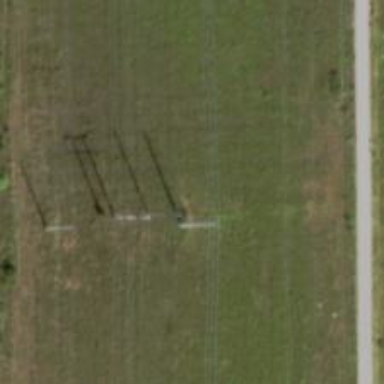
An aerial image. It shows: Power pole.